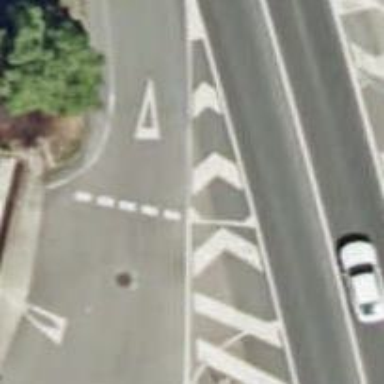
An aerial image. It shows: Road with "give way" sign.